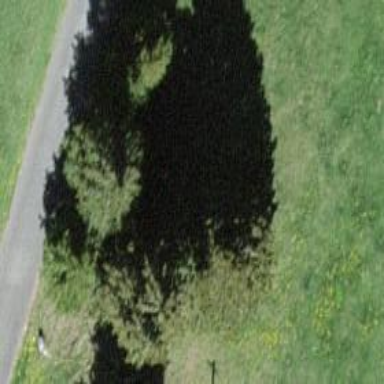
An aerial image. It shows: Needle-leaved tree in its natural environment.